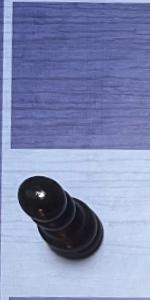
Label: Pawn_Black